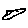
Label: bird